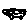
Label: car